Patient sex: M
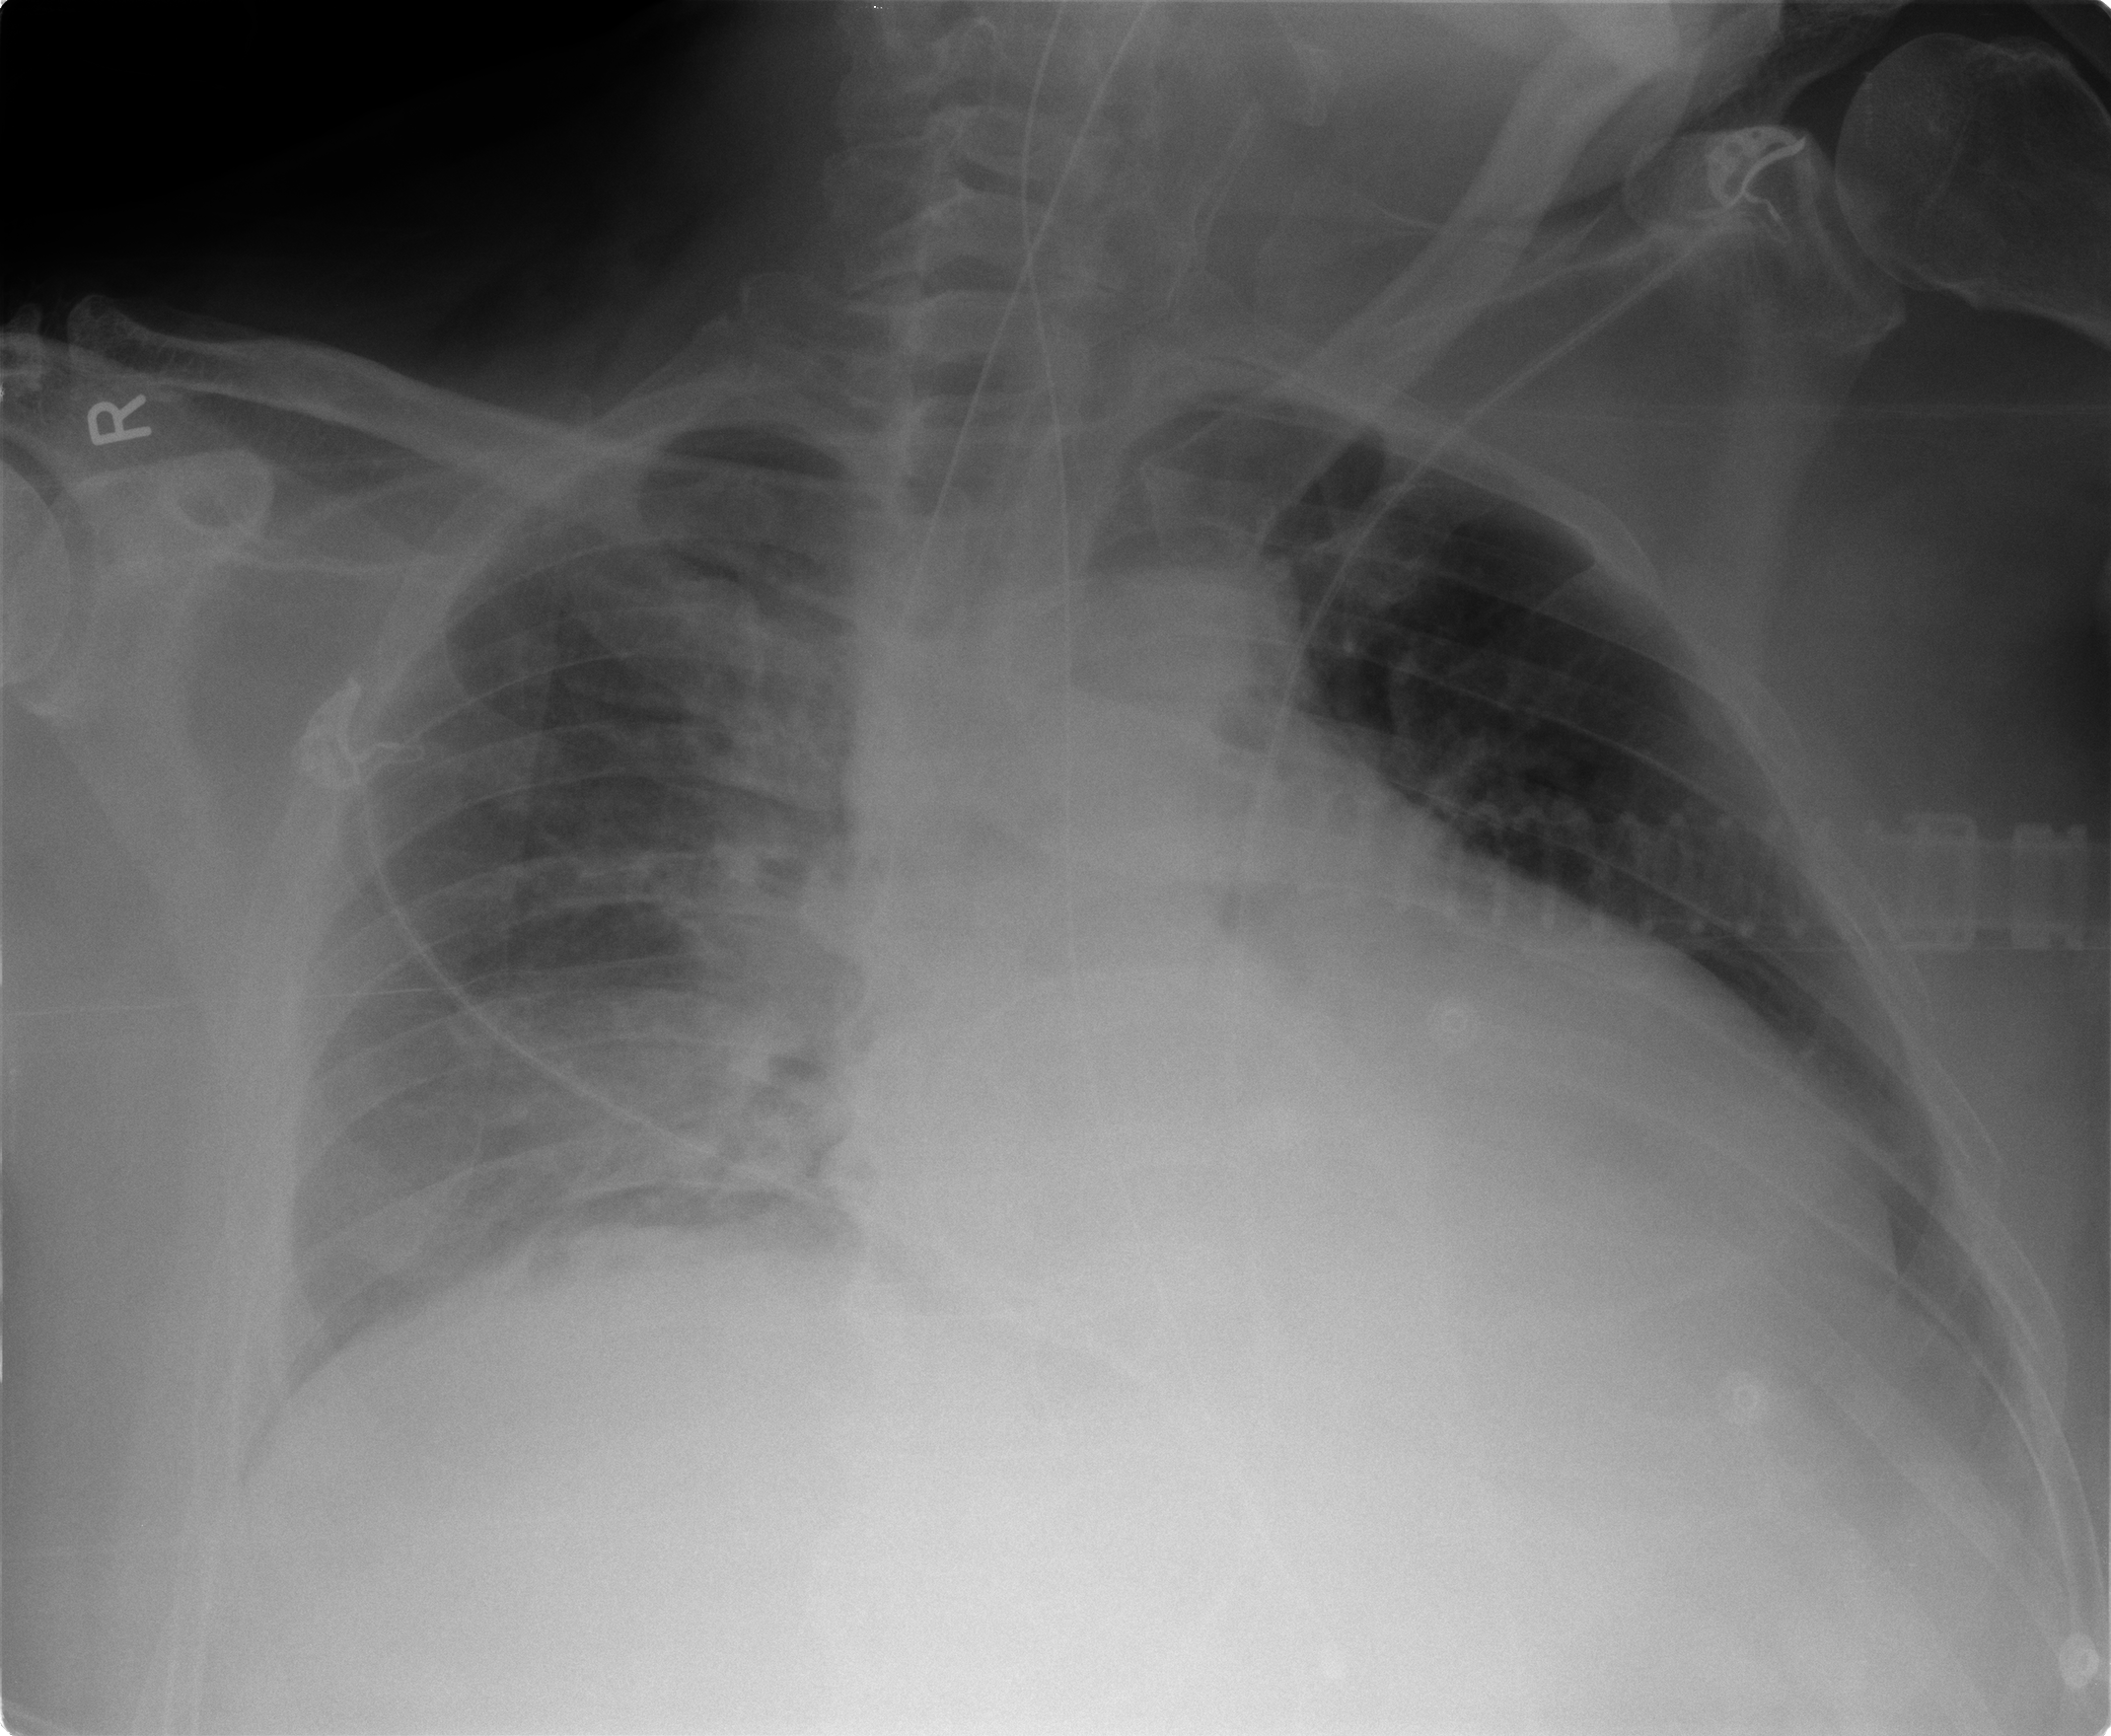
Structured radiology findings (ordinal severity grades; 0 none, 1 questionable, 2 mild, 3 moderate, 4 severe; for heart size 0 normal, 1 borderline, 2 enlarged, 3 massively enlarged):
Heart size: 3
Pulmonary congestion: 2
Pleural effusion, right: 0
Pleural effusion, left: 1
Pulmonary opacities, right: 2
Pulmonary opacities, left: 0
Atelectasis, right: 0
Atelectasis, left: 0